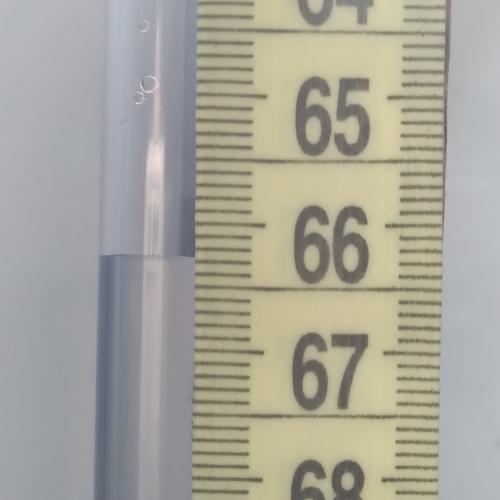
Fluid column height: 66.3 cm